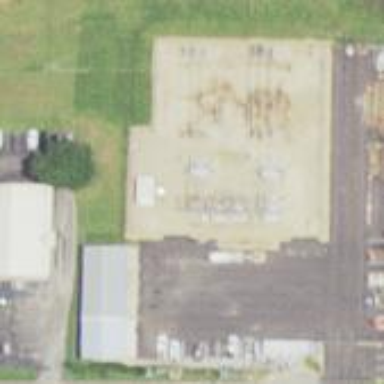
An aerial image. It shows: Outdoor distribution power substation.